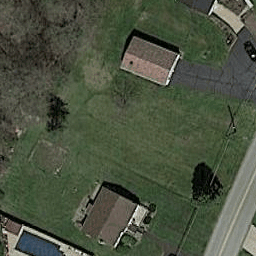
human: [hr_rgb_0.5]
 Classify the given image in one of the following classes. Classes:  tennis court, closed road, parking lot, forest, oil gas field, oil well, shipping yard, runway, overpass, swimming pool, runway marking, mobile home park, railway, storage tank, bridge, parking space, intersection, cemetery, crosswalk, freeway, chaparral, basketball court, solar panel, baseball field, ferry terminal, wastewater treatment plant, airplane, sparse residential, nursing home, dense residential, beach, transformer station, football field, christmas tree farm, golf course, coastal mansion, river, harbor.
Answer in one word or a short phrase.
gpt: sparse residential